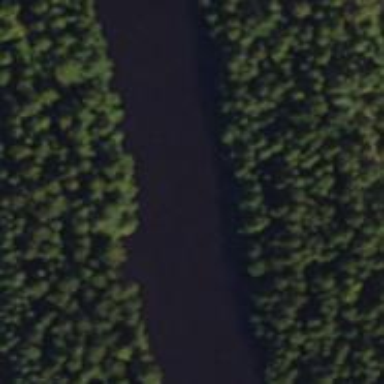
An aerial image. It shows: Beautiful river scene.